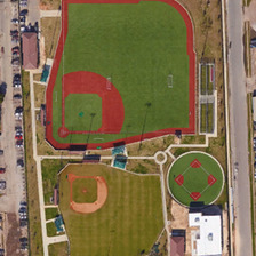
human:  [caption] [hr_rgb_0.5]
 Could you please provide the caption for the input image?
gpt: this sports park has two differently sized baseballfield surrounded by roads .

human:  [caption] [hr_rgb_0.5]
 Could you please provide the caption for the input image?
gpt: There are square buildings and parking lots around the baseball field.

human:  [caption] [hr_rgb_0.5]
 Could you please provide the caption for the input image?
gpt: There are some square buildings and parking lots around baseball.

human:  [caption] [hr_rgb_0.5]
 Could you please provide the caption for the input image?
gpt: a red baseball field and a brown baseball field located in a neighborhood .

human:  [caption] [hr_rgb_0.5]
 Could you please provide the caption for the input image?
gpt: two baseball fields are between two parallel roads .